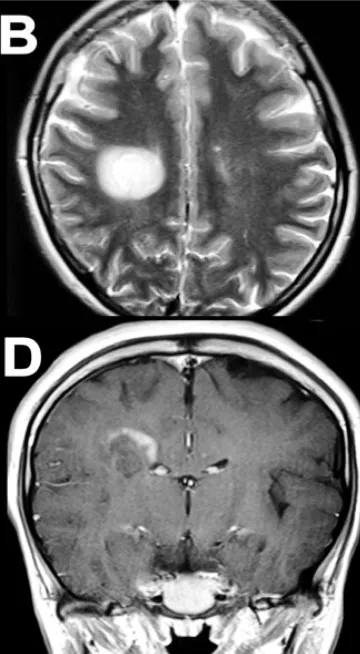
Sagittal and axial T2-weighted brain MRI showing hyperintense concentric onion-like mass in the right parieto-frontal periventricular white matter.
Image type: radiology (mri)